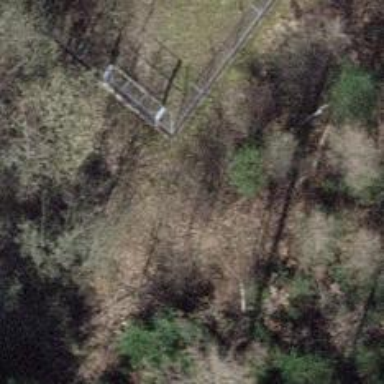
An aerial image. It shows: Fence.